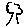
Label: tree